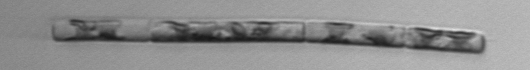
Label: Guinardia_delicatula